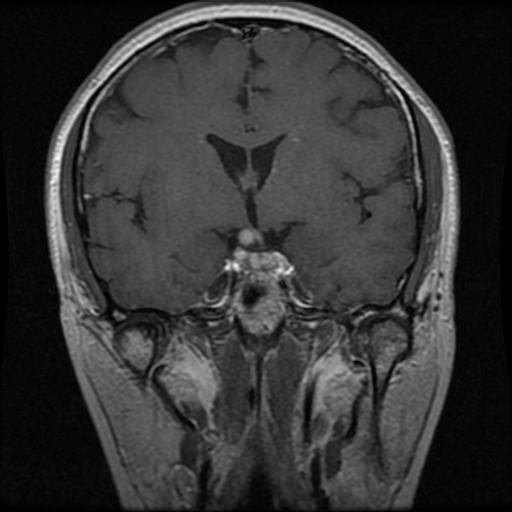
Label: pituitary